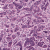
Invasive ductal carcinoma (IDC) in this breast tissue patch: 1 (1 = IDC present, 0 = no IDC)